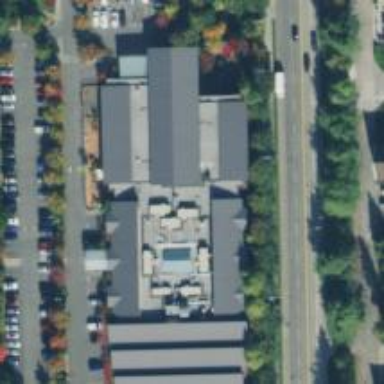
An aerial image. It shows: Healthcare clinic building.